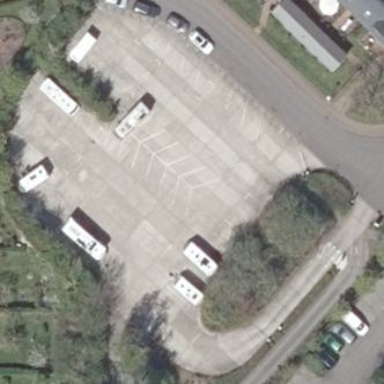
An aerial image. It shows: Parking area with surface for caravans.